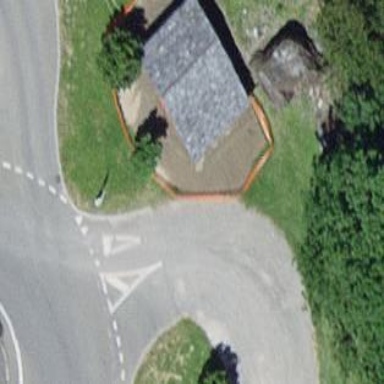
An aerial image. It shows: Shelter building.